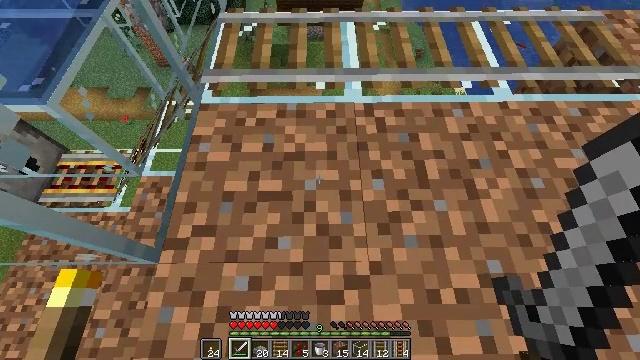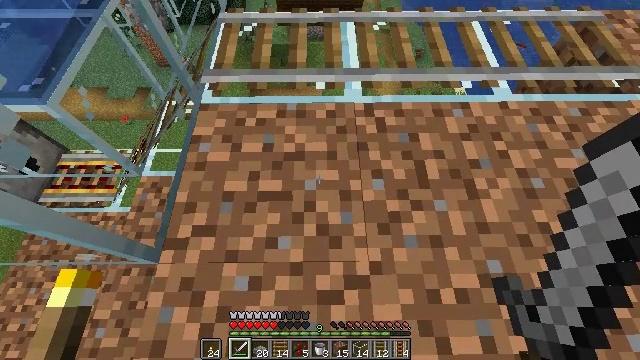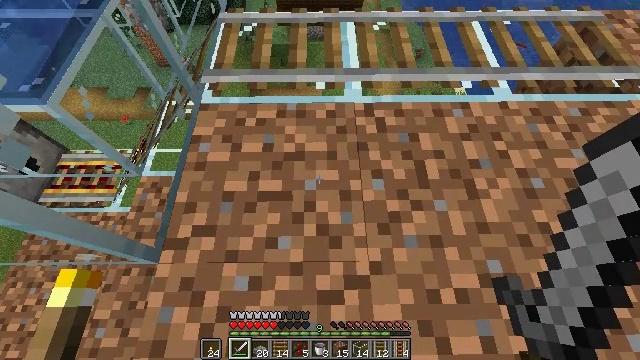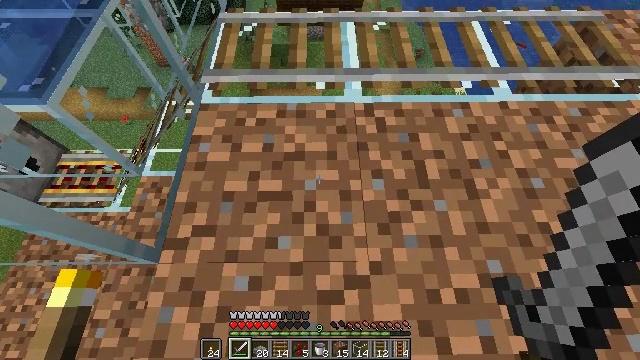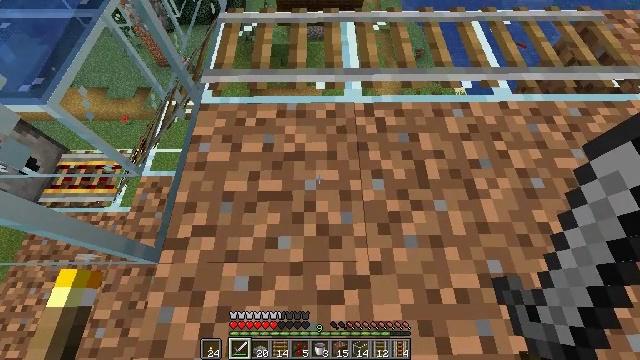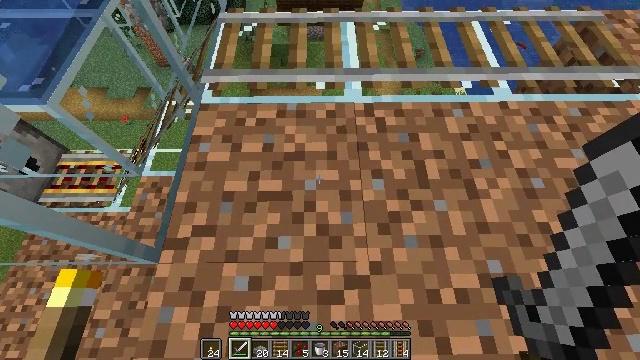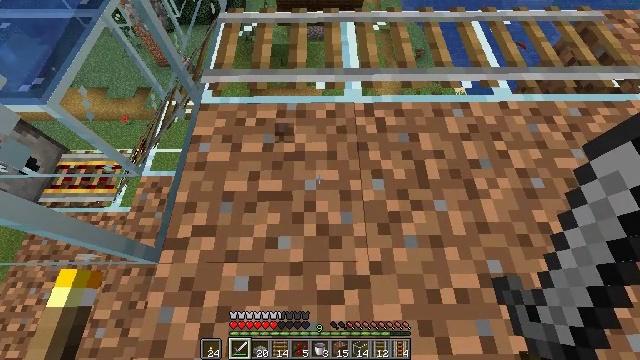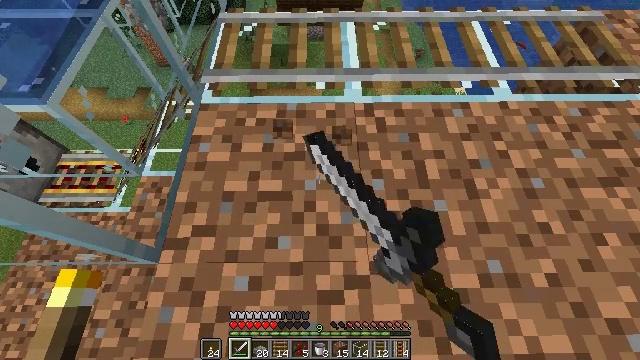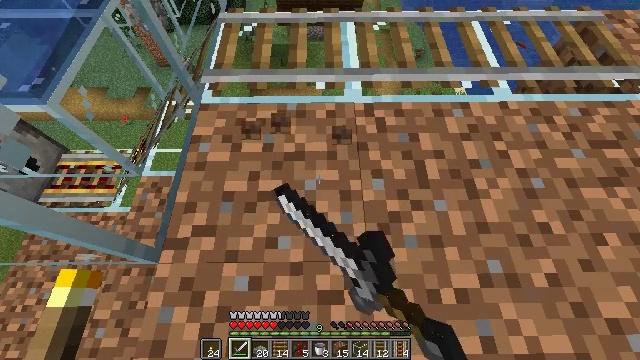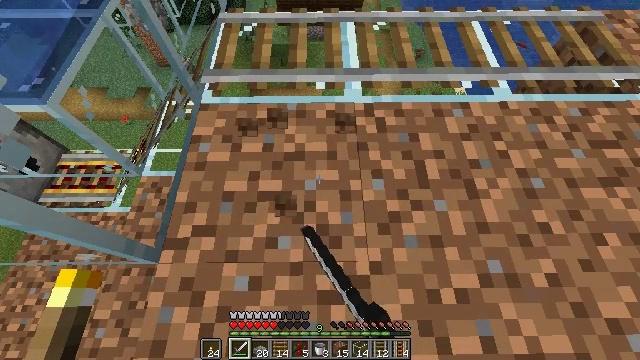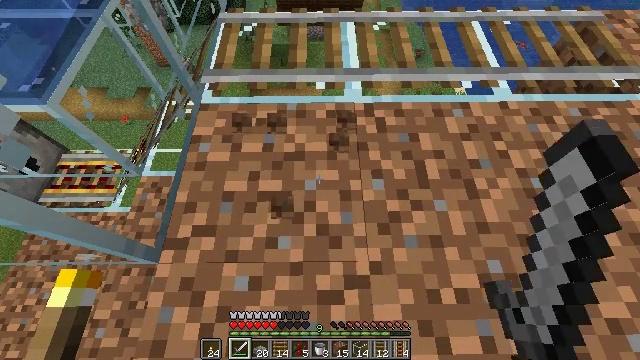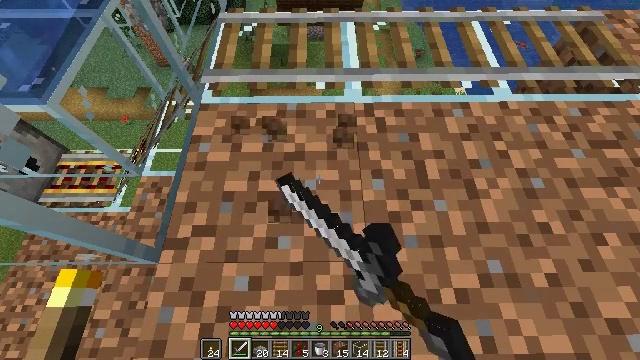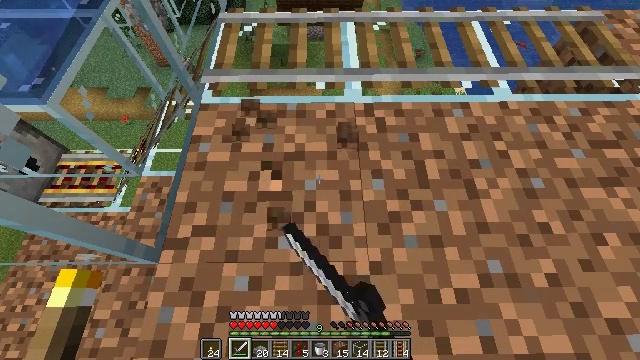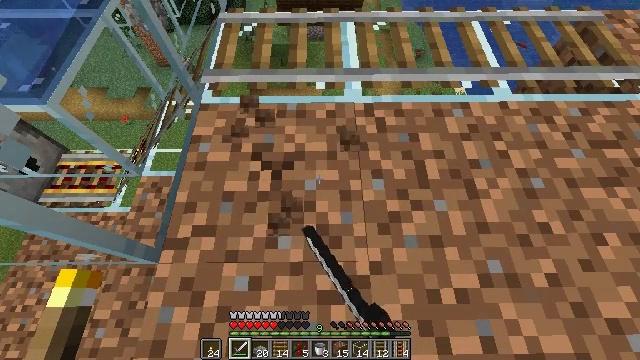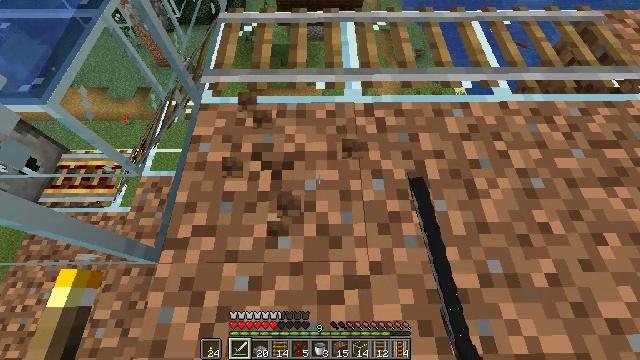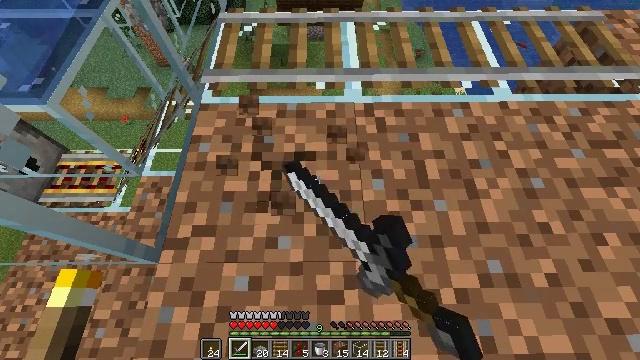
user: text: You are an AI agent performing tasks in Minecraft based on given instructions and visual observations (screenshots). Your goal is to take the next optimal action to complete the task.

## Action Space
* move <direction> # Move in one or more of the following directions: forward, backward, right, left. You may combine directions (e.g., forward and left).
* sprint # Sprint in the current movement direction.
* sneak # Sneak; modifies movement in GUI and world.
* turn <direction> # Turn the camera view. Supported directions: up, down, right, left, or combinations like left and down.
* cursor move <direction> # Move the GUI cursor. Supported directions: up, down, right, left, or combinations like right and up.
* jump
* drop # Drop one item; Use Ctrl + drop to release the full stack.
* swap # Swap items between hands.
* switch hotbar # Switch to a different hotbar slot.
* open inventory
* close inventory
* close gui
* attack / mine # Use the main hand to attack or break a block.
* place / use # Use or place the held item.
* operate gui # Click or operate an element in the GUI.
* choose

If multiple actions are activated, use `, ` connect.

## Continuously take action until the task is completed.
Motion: motion action
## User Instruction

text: Collect dirt by holding left button.
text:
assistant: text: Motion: sneak
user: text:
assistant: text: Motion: sneak
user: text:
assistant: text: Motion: sneak
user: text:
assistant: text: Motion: sneak
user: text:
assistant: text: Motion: sneak
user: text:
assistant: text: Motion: sneak, attack / mine
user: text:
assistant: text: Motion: sneak, attack / mine
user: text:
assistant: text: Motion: sneak, attack / mine
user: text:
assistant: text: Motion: sneak, attack / mine
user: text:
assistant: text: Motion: sneak, attack / mine
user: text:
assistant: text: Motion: sneak, attack / mine
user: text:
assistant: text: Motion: sneak, attack / mine
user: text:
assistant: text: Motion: sneak, attack / mine
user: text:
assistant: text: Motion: sneak, attack / mine
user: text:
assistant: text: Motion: sneak, attack / mine
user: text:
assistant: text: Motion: sneak, attack / mine
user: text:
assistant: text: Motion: sneak, attack / mine
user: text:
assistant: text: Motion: sneak, attack / mine
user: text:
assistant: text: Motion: sneak, attack / mine
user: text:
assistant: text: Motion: sneak, attack / mine
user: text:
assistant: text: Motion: sneak, attack / mine
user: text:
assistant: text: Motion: sneak, attack / mine
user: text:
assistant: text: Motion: sneak, attack / mine
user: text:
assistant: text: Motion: sneak, attack / mine
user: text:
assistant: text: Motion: sneak, attack / mine
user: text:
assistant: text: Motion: sneak, attack / mine
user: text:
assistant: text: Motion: sneak, attack / mine
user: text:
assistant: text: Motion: sneak, attack / mine
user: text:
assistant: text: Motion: sneak, attack / mine
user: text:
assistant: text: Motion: sneak, attack / mine